Question: I'm at a bit of a loss with this one, I'm sure it's a pretty simple problem really.

It has located the SDK and I have already installed the required build tools etc. For some reason it doesn't have permission to access the files.
I'm using ubuntu and the SDK is installed in /usr/local/android/android-sdk-linux/ . Is this as simple a problem as me placing the SDK in a bad location?
EDIT: I have fixed the issue by using the following in the command line:
'''
chmod a+x .../tools/android
'''
However, I'd like to know if I've removed all issues I might face in the future, and how I should actually correct this.
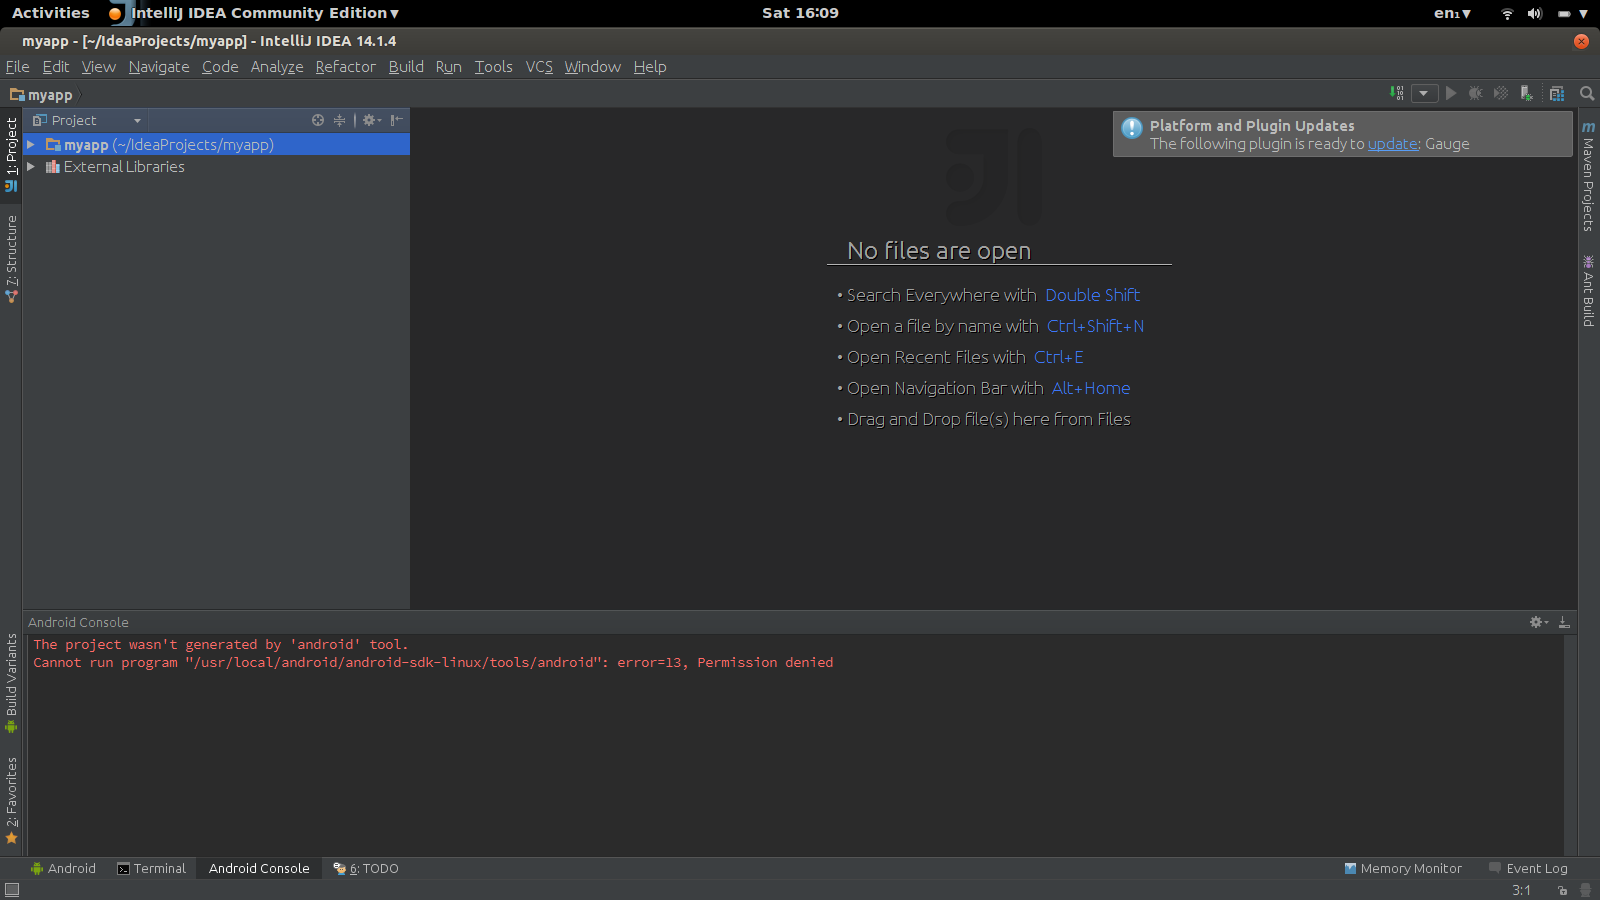
Answer: In case anyone else stumbles across this:
I have fixed the issue by using the following in the command line:
chmod a+x .../tools/android
Thus allowing access to the android function in the tools directory. Everything seems to be working fine now.